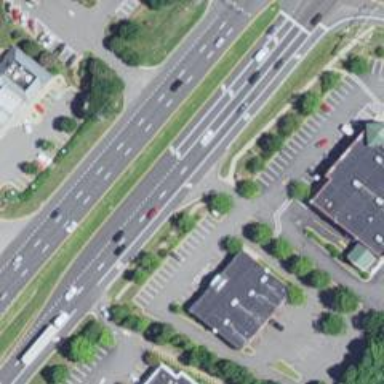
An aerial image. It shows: This image shows trunk highway that functions as expressway.